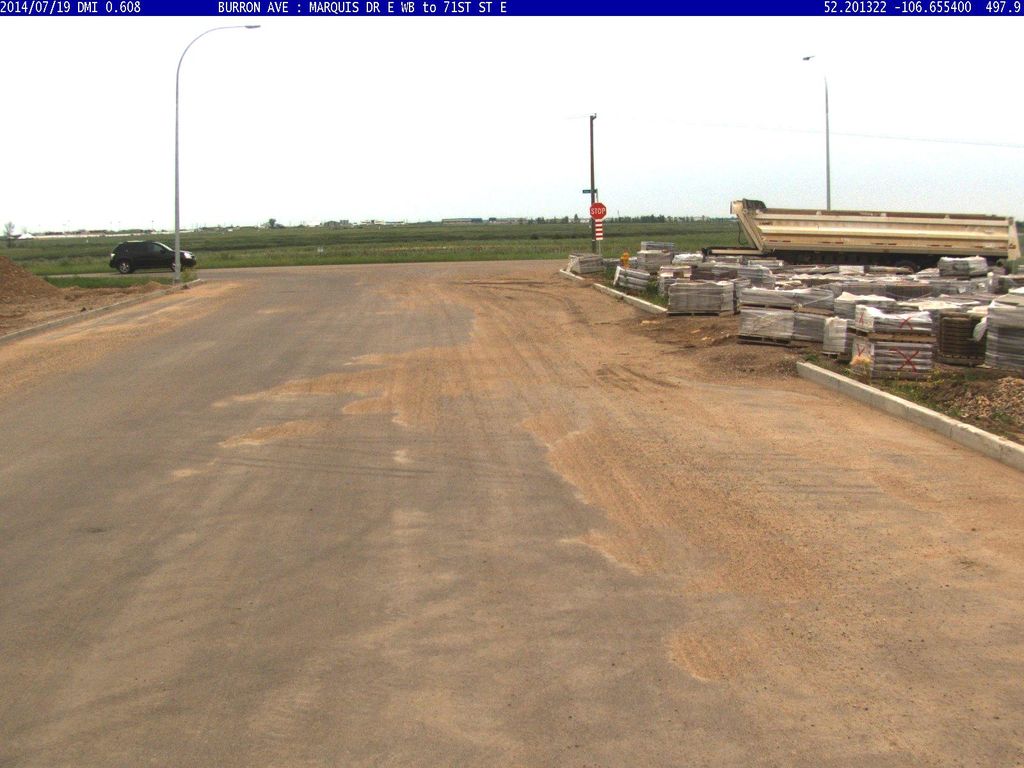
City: saskatoon